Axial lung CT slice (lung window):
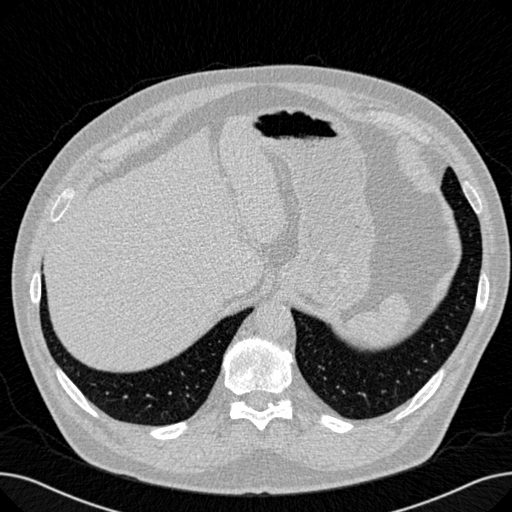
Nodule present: no